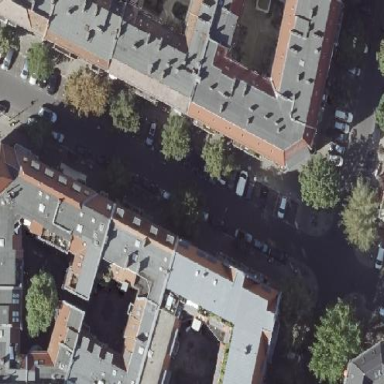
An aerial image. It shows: Street-side parallel parking available at this location.